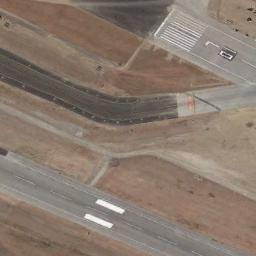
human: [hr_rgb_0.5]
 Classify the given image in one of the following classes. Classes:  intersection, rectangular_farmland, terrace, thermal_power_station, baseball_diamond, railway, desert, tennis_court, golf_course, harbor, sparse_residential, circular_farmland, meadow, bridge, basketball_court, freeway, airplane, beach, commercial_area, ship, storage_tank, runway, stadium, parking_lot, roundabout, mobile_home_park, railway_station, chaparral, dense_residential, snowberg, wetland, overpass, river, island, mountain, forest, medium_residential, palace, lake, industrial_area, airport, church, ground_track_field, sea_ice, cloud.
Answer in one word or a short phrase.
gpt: runway